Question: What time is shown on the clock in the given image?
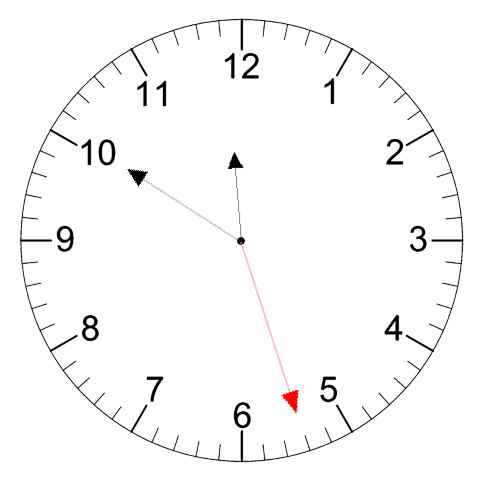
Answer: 11:50:27